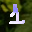
Label: 1